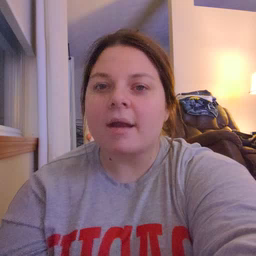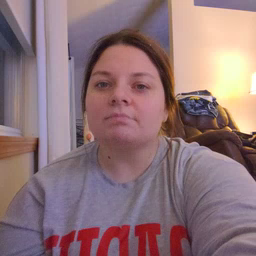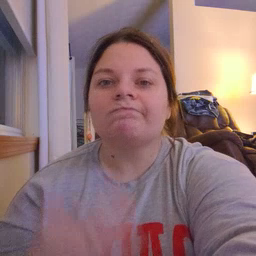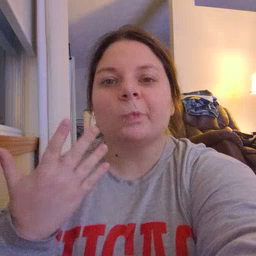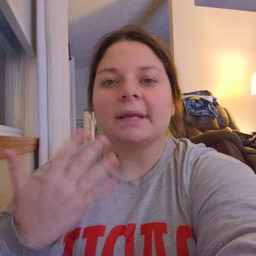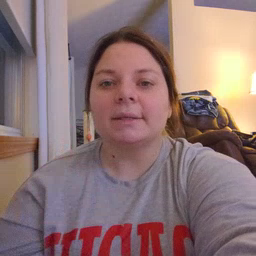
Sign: wait